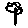
Label: flower